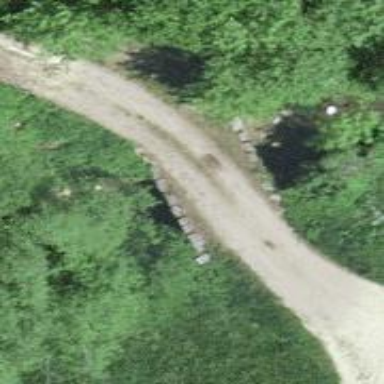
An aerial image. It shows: Track road with grade3 tracktype. The road has bridge.